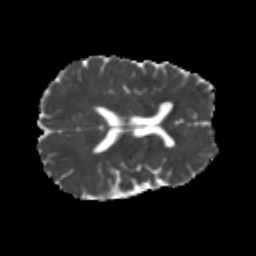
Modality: MD
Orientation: axial
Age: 24
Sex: male
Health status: healthy
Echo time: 0.074 s